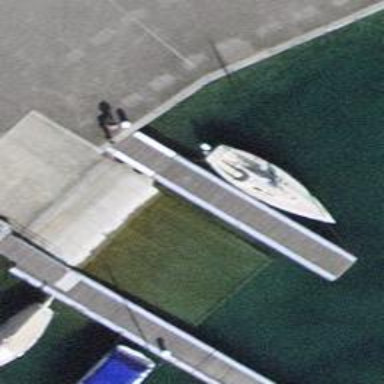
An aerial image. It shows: Man-made pier.